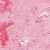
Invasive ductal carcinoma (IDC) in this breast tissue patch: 0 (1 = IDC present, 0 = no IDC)